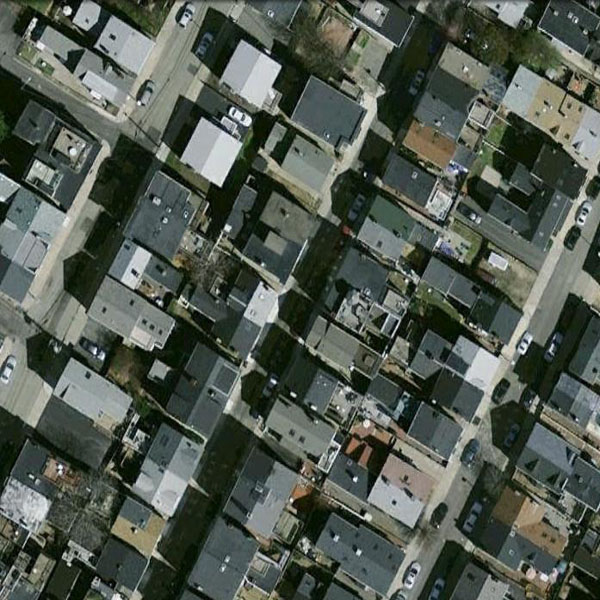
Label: DenseResidential